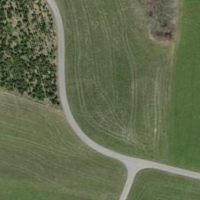
EUNIS habitat code: 52
Species observed at this site:
Trifolium repens